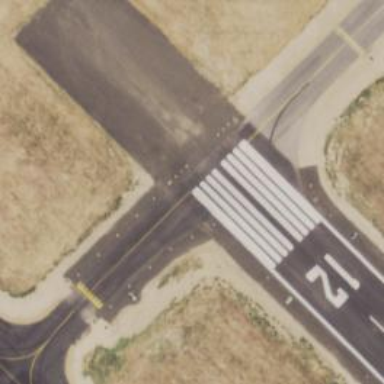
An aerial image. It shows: Image of taxiway at airport.